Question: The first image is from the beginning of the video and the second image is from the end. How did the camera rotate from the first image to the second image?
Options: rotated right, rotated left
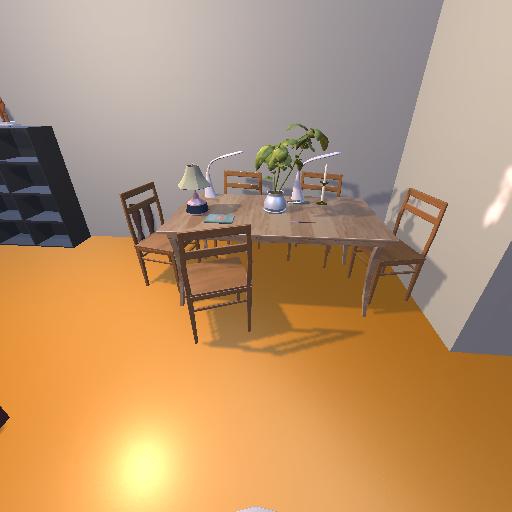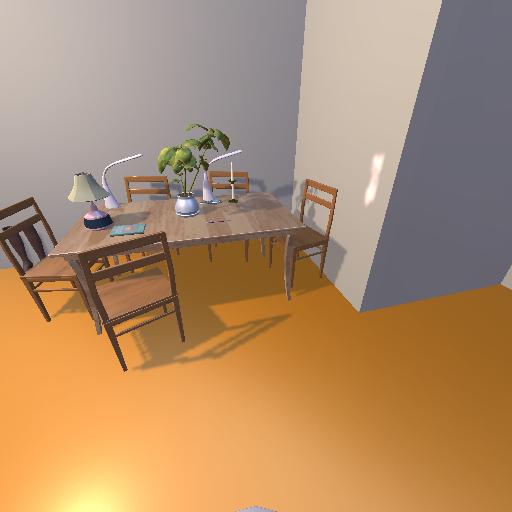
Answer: rotated right